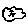
Label: cloud